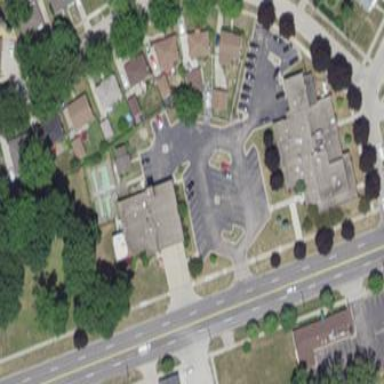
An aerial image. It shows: Community center.